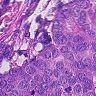
Metastatic tissue present: yes